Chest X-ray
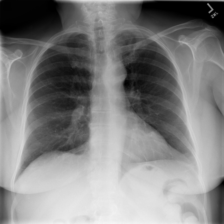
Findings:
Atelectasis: positive
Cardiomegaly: negative
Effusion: negative
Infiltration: negative
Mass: negative
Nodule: negative
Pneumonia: negative
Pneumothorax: negative
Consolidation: negative
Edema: negative
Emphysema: negative
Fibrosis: negative
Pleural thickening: negative
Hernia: negative